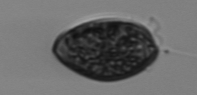
Label: Prorocentrum